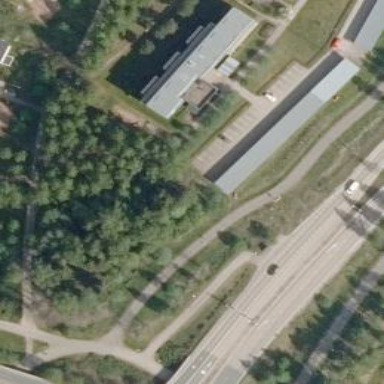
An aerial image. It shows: Garage building.